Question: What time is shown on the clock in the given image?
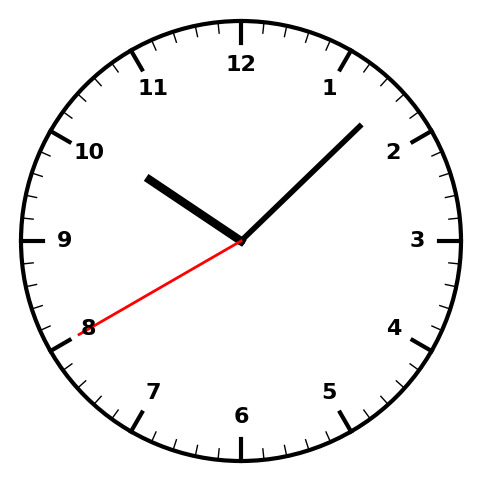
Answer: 10:07:40